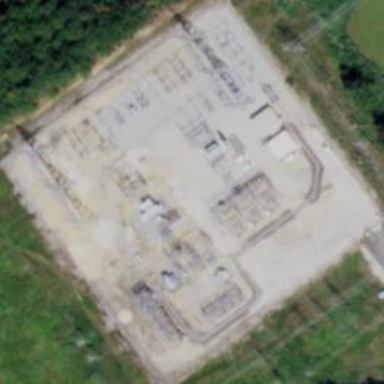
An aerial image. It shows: Distribution substation surrounded by fence.